Aerial crown-view tile of a tropical tree (Barro Colorado Island, Panama), acquired 20240611:
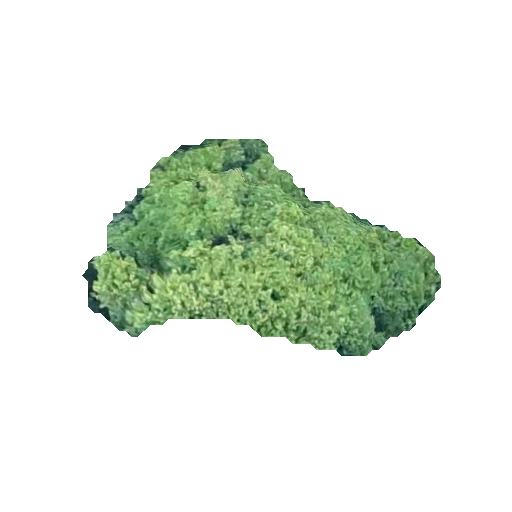
Species: Prioria copaifera
GBIF accepted scientific name: Prioria copaifera
Crown area: 75.846 m²